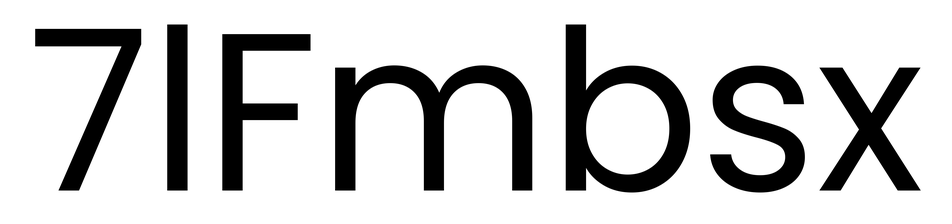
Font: Poppins-Regular